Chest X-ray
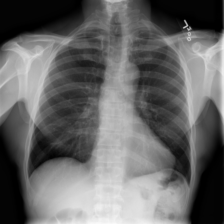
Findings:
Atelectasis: negative
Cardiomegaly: negative
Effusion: negative
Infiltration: negative
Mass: negative
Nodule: negative
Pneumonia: negative
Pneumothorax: negative
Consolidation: negative
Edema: negative
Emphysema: negative
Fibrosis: negative
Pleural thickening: negative
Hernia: negative